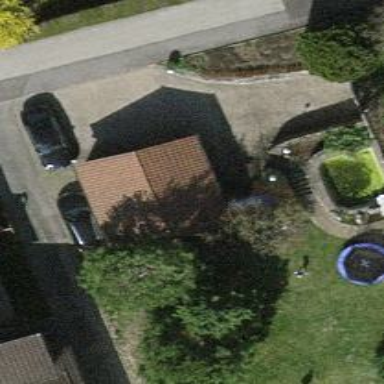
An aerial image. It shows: Garage.